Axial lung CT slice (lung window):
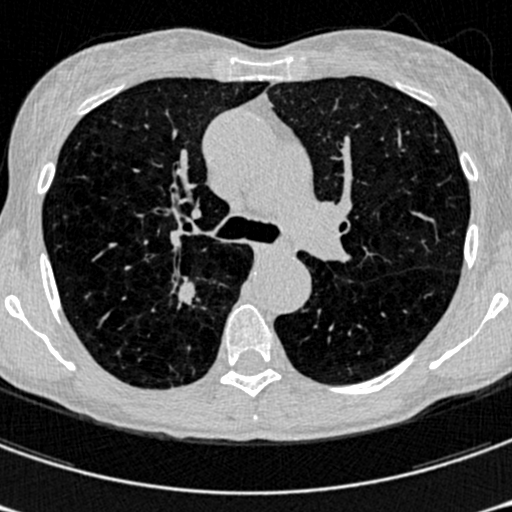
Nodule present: yes
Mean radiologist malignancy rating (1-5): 4.75